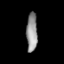
Tissue: lung
Cell type: Epithelial cells
Senescence score: 0.226
Nuclear area (px): 417
Mean DAPI intensity: 147.225